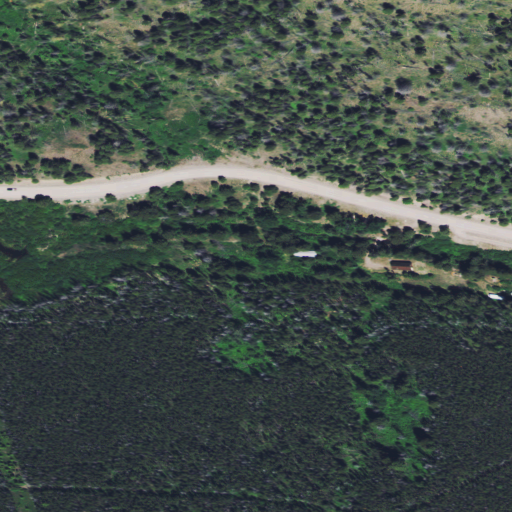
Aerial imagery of valley in Montana named Page Gulch containing evergreen forest, shrub, and open development